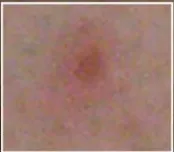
Skin lesions. Right lower extremity with multiple itching nodules, excoriations from scratching and general lichenification of the skin (inset: enlarged lesion with excoriation and reddish halo).
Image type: medical_photograph (skin_photograph)